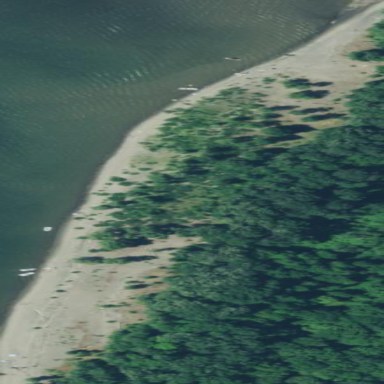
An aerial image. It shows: Sandy beach with natural surroundings.